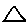
Label: triangle